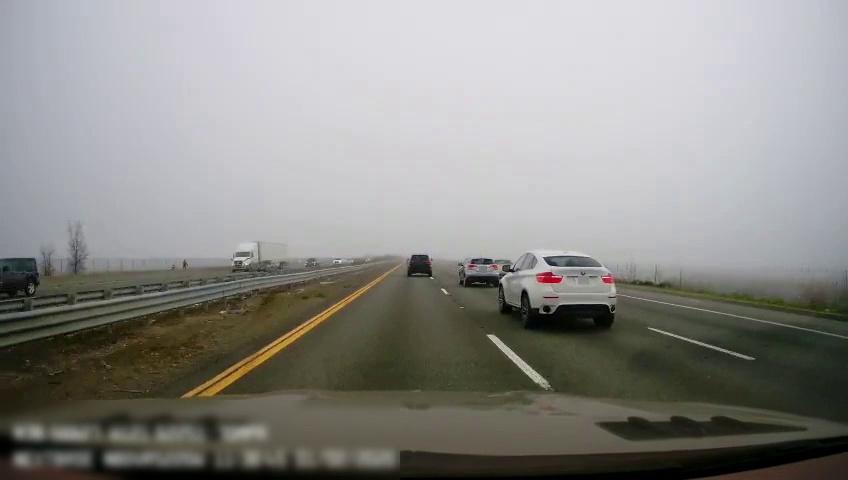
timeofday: Day
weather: Cloudy
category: Drivable Space
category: Drivable Space
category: Vehicles | SUV
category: Vehicles | Truck
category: Vehicles | Car
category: Vehicles | Truck
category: Pedestrians
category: Vehicles | Car
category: Vehicles | SUV
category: Vehicles | SUV
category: Vehicles | SUV
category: Lanes | Current Lane
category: Lanes | Current Lane
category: Lanes | Alternate Lane
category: Lanes | Alternate Lane
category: Lanes | Alternate Lane